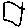
Label: hexagon